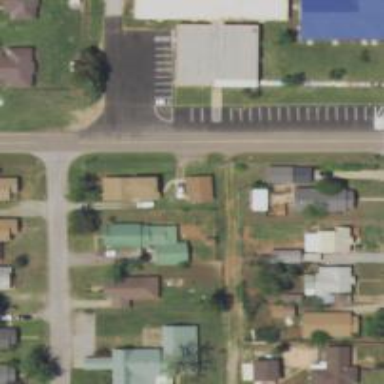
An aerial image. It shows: Alley classified as service road.